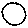
Label: circle